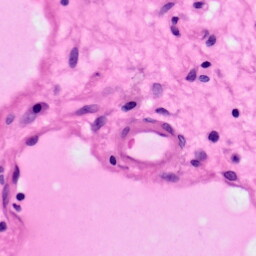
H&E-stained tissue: Pancreatic